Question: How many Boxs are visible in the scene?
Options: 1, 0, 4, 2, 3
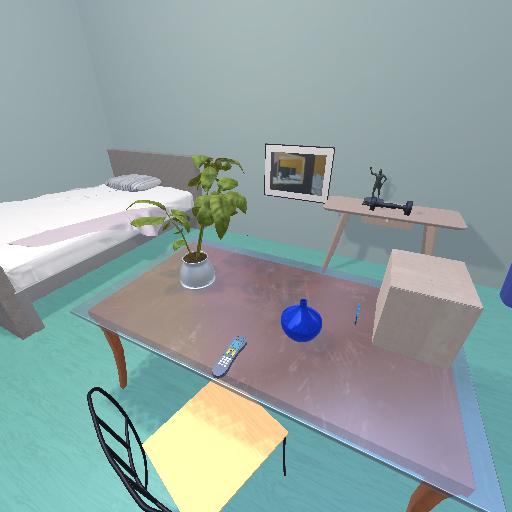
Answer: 1